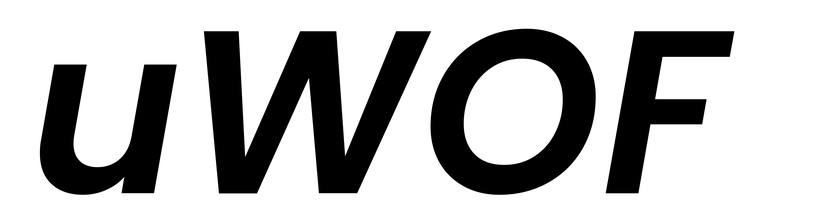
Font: Poppins-SemiBoldItalic